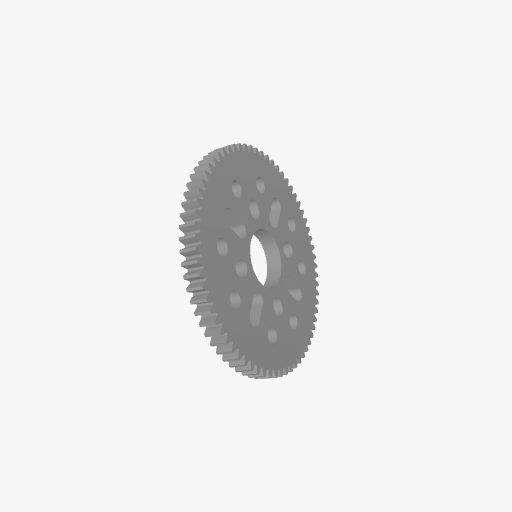
Part: HubMountAcetalGear66T